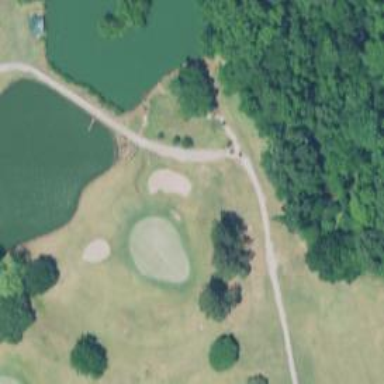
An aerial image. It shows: Golf hole.